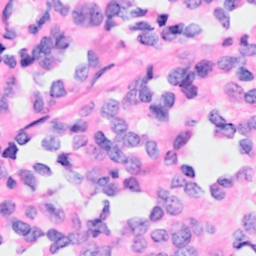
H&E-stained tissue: Breast